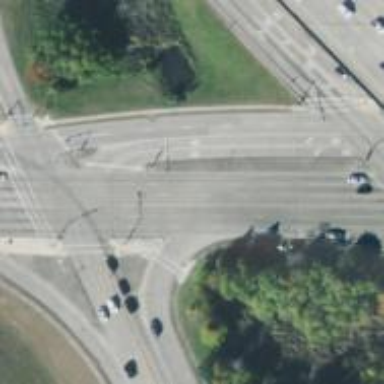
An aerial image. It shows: Secondary link road.